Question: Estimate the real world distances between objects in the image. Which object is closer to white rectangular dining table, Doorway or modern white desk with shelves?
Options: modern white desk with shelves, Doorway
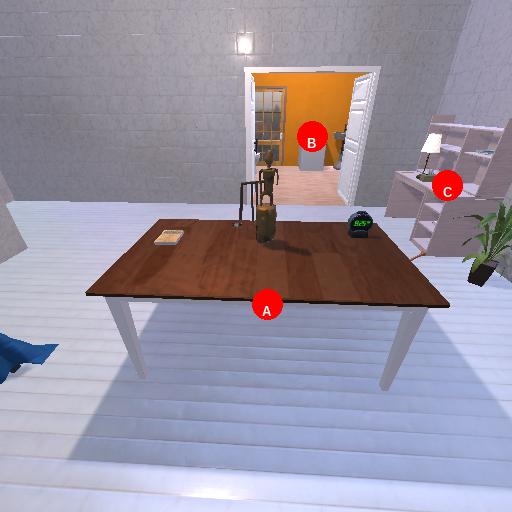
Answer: modern white desk with shelves